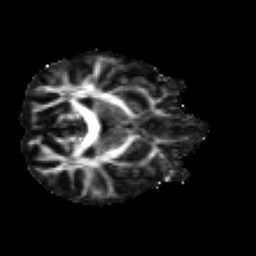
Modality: FA
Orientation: axial
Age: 21
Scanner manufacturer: siemens
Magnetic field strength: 3 T
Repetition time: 2.2 s
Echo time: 0.084 s